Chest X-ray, AP view. Patient: 65 years old, sex M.
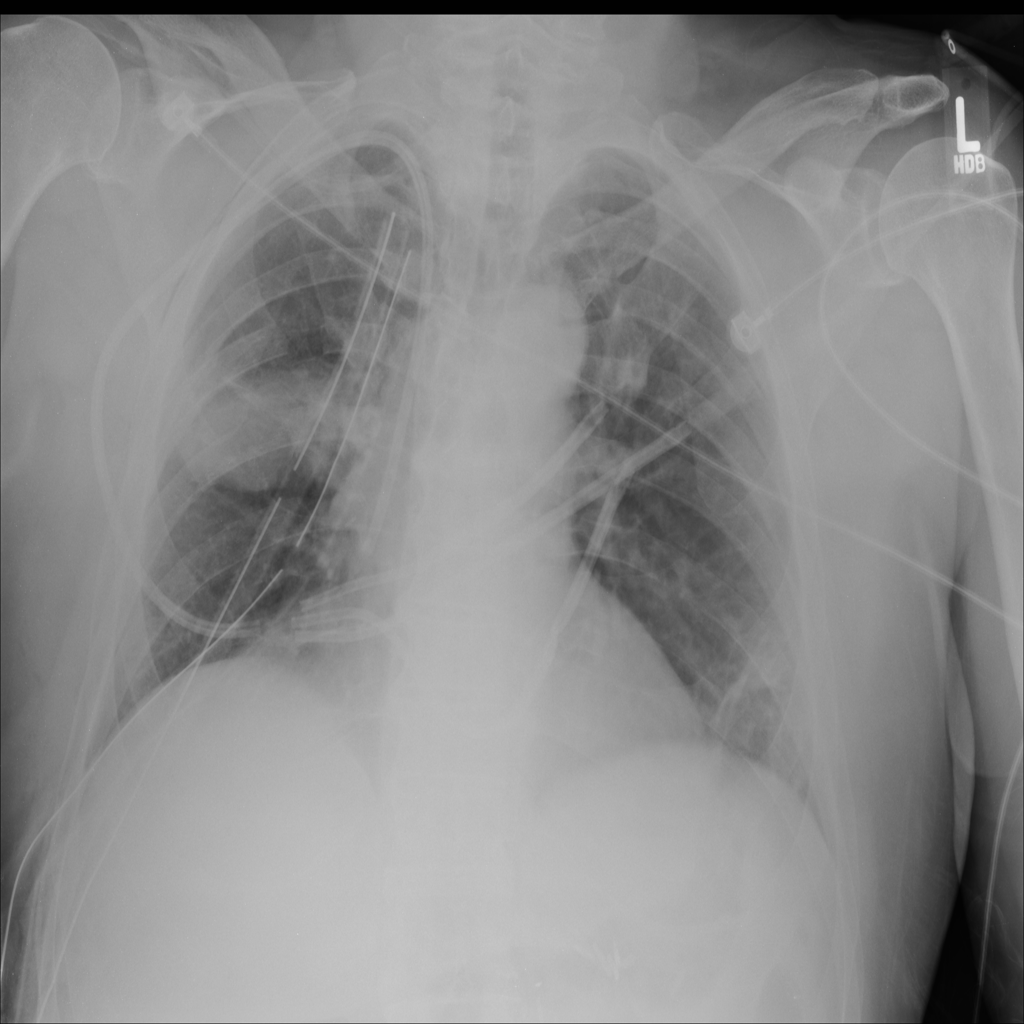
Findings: No Finding